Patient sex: M
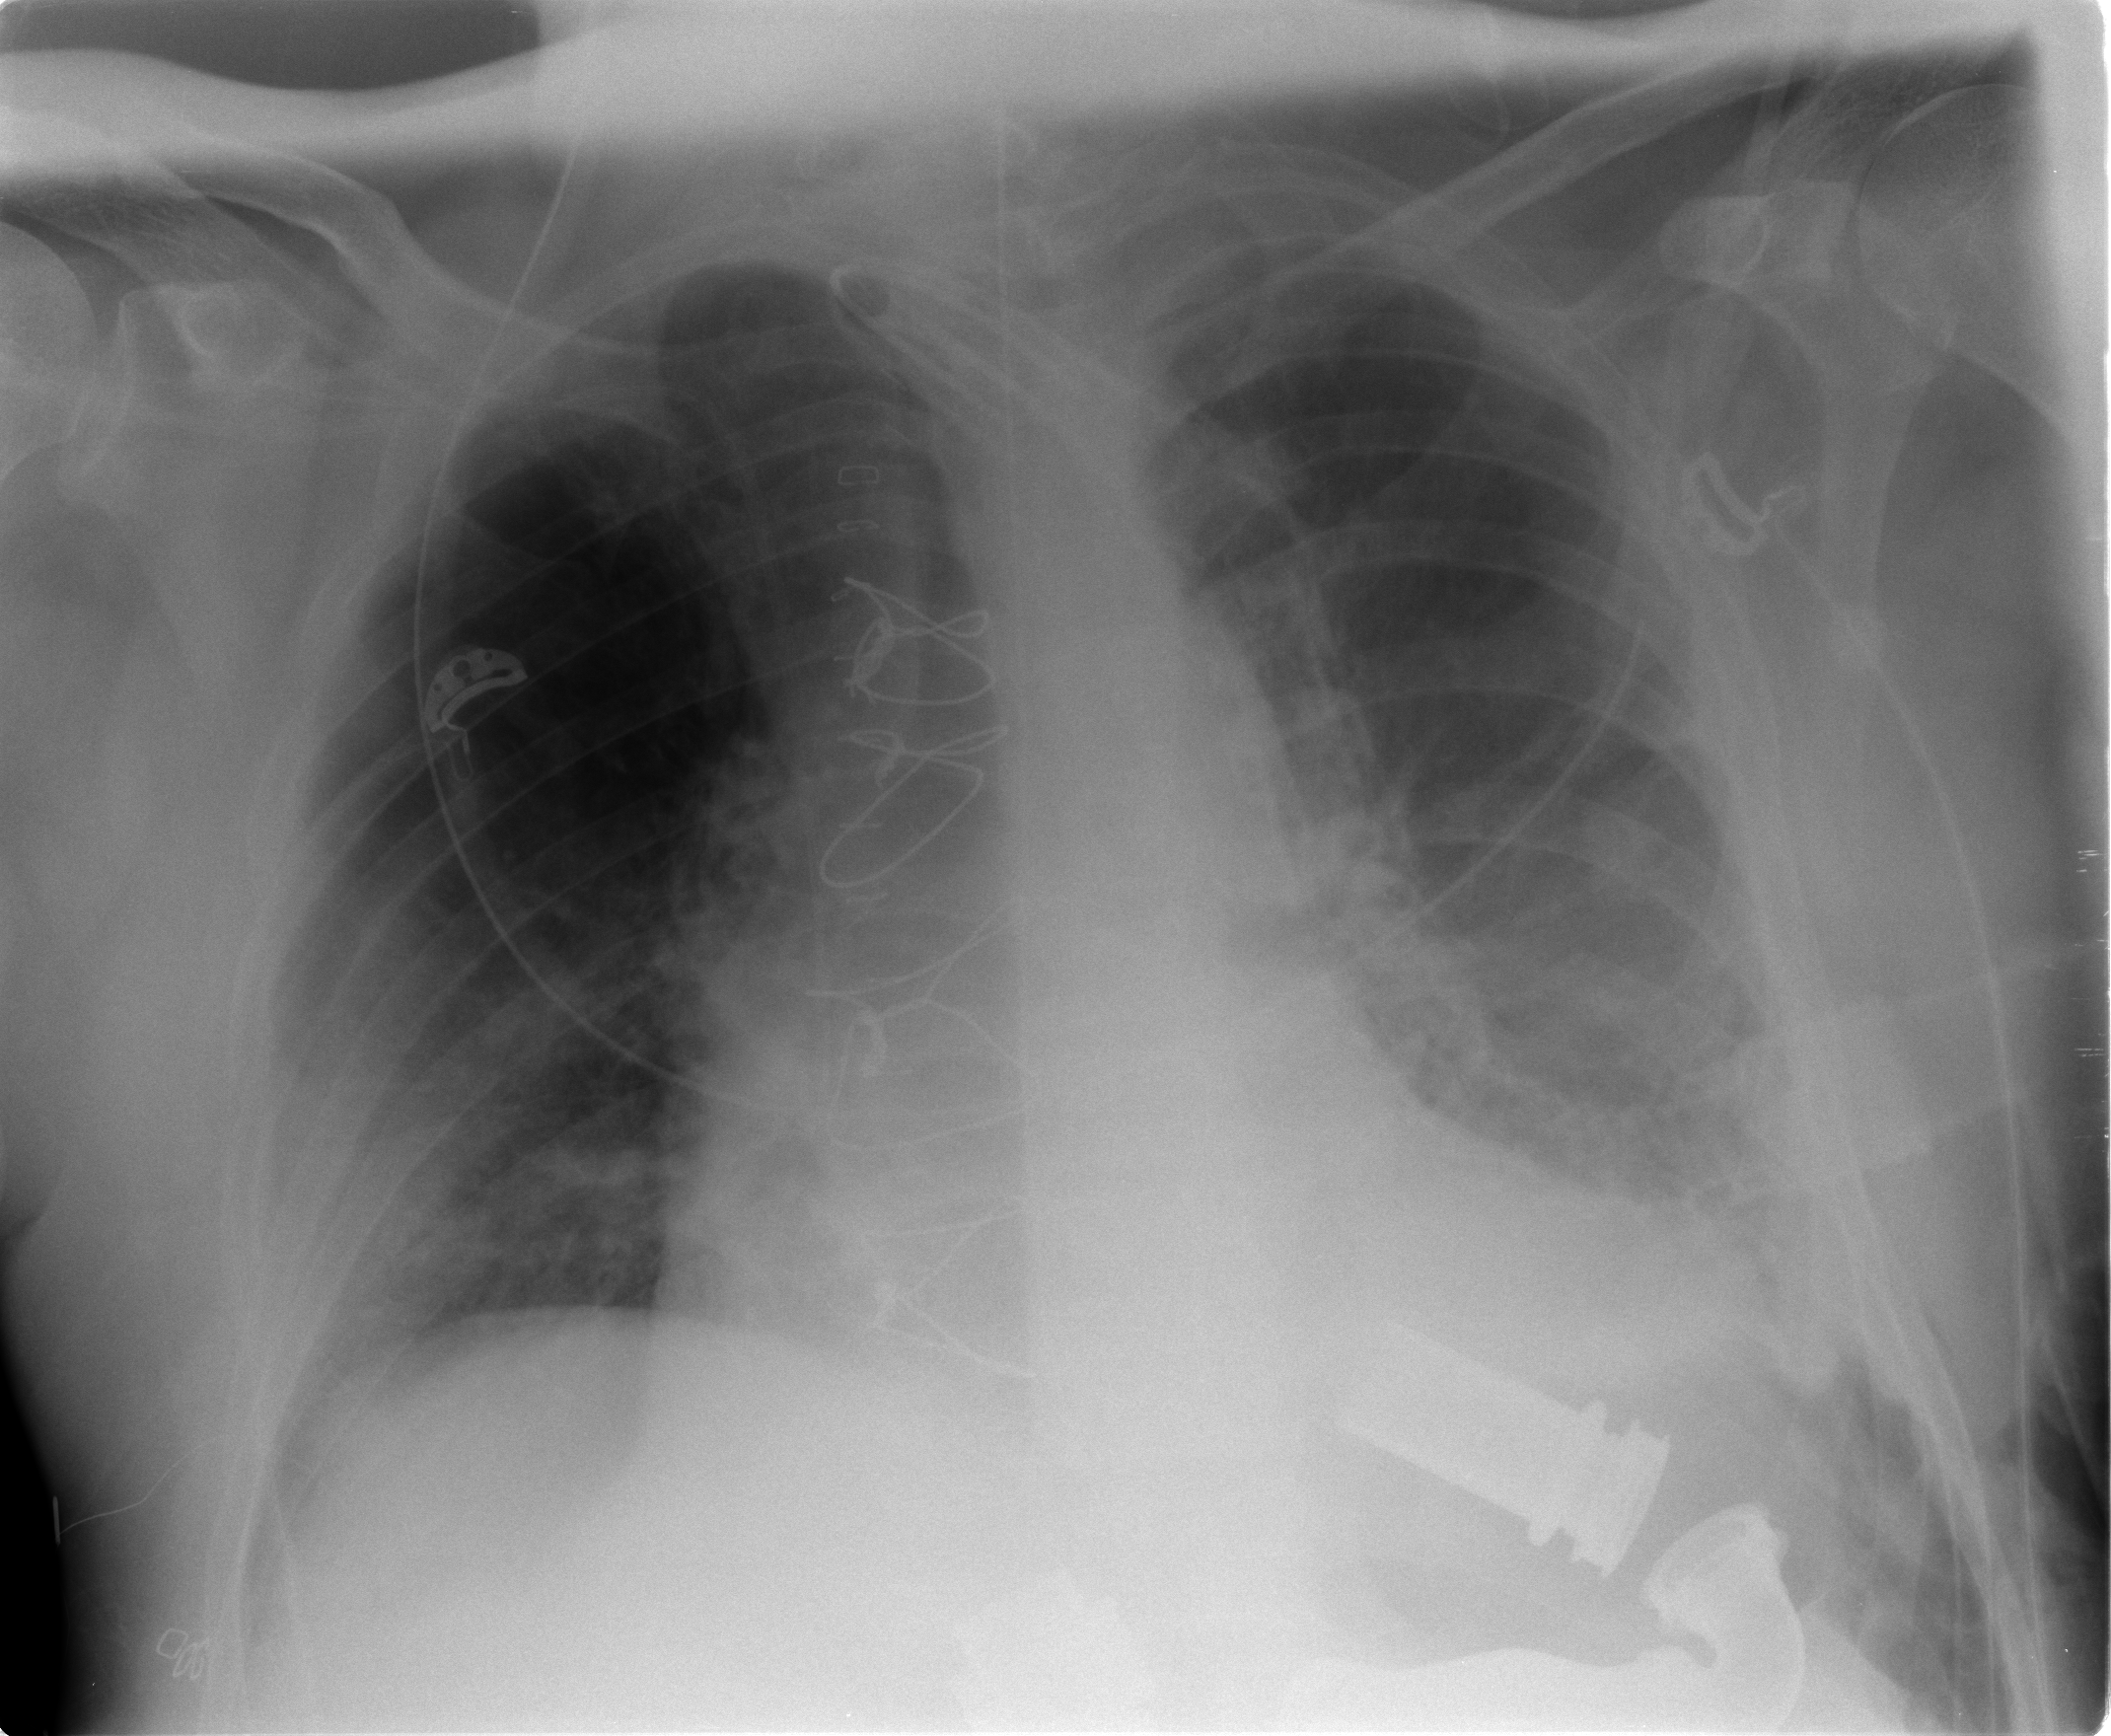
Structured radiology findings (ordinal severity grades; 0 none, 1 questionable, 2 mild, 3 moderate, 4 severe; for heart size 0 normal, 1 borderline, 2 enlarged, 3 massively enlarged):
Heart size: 2
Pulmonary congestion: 2
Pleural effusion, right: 0
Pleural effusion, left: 2
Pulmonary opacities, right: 0
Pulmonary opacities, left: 0
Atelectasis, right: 2
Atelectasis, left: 2